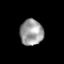
Tissue: skin
Cell type: Epithelial cells
Senescence score: 0.2753
Nuclear area (px): 586
Mean DAPI intensity: 156.433